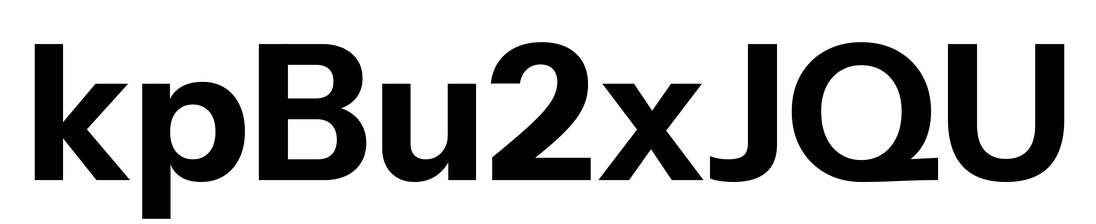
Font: InstrumentSans_Bold